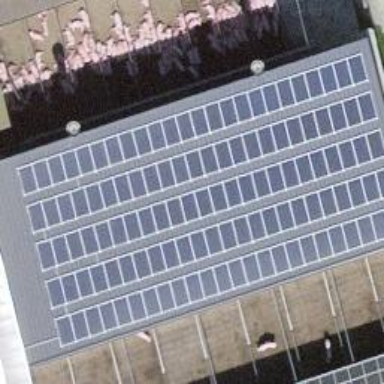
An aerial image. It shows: Solar photovoltaic panel generator.